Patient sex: M
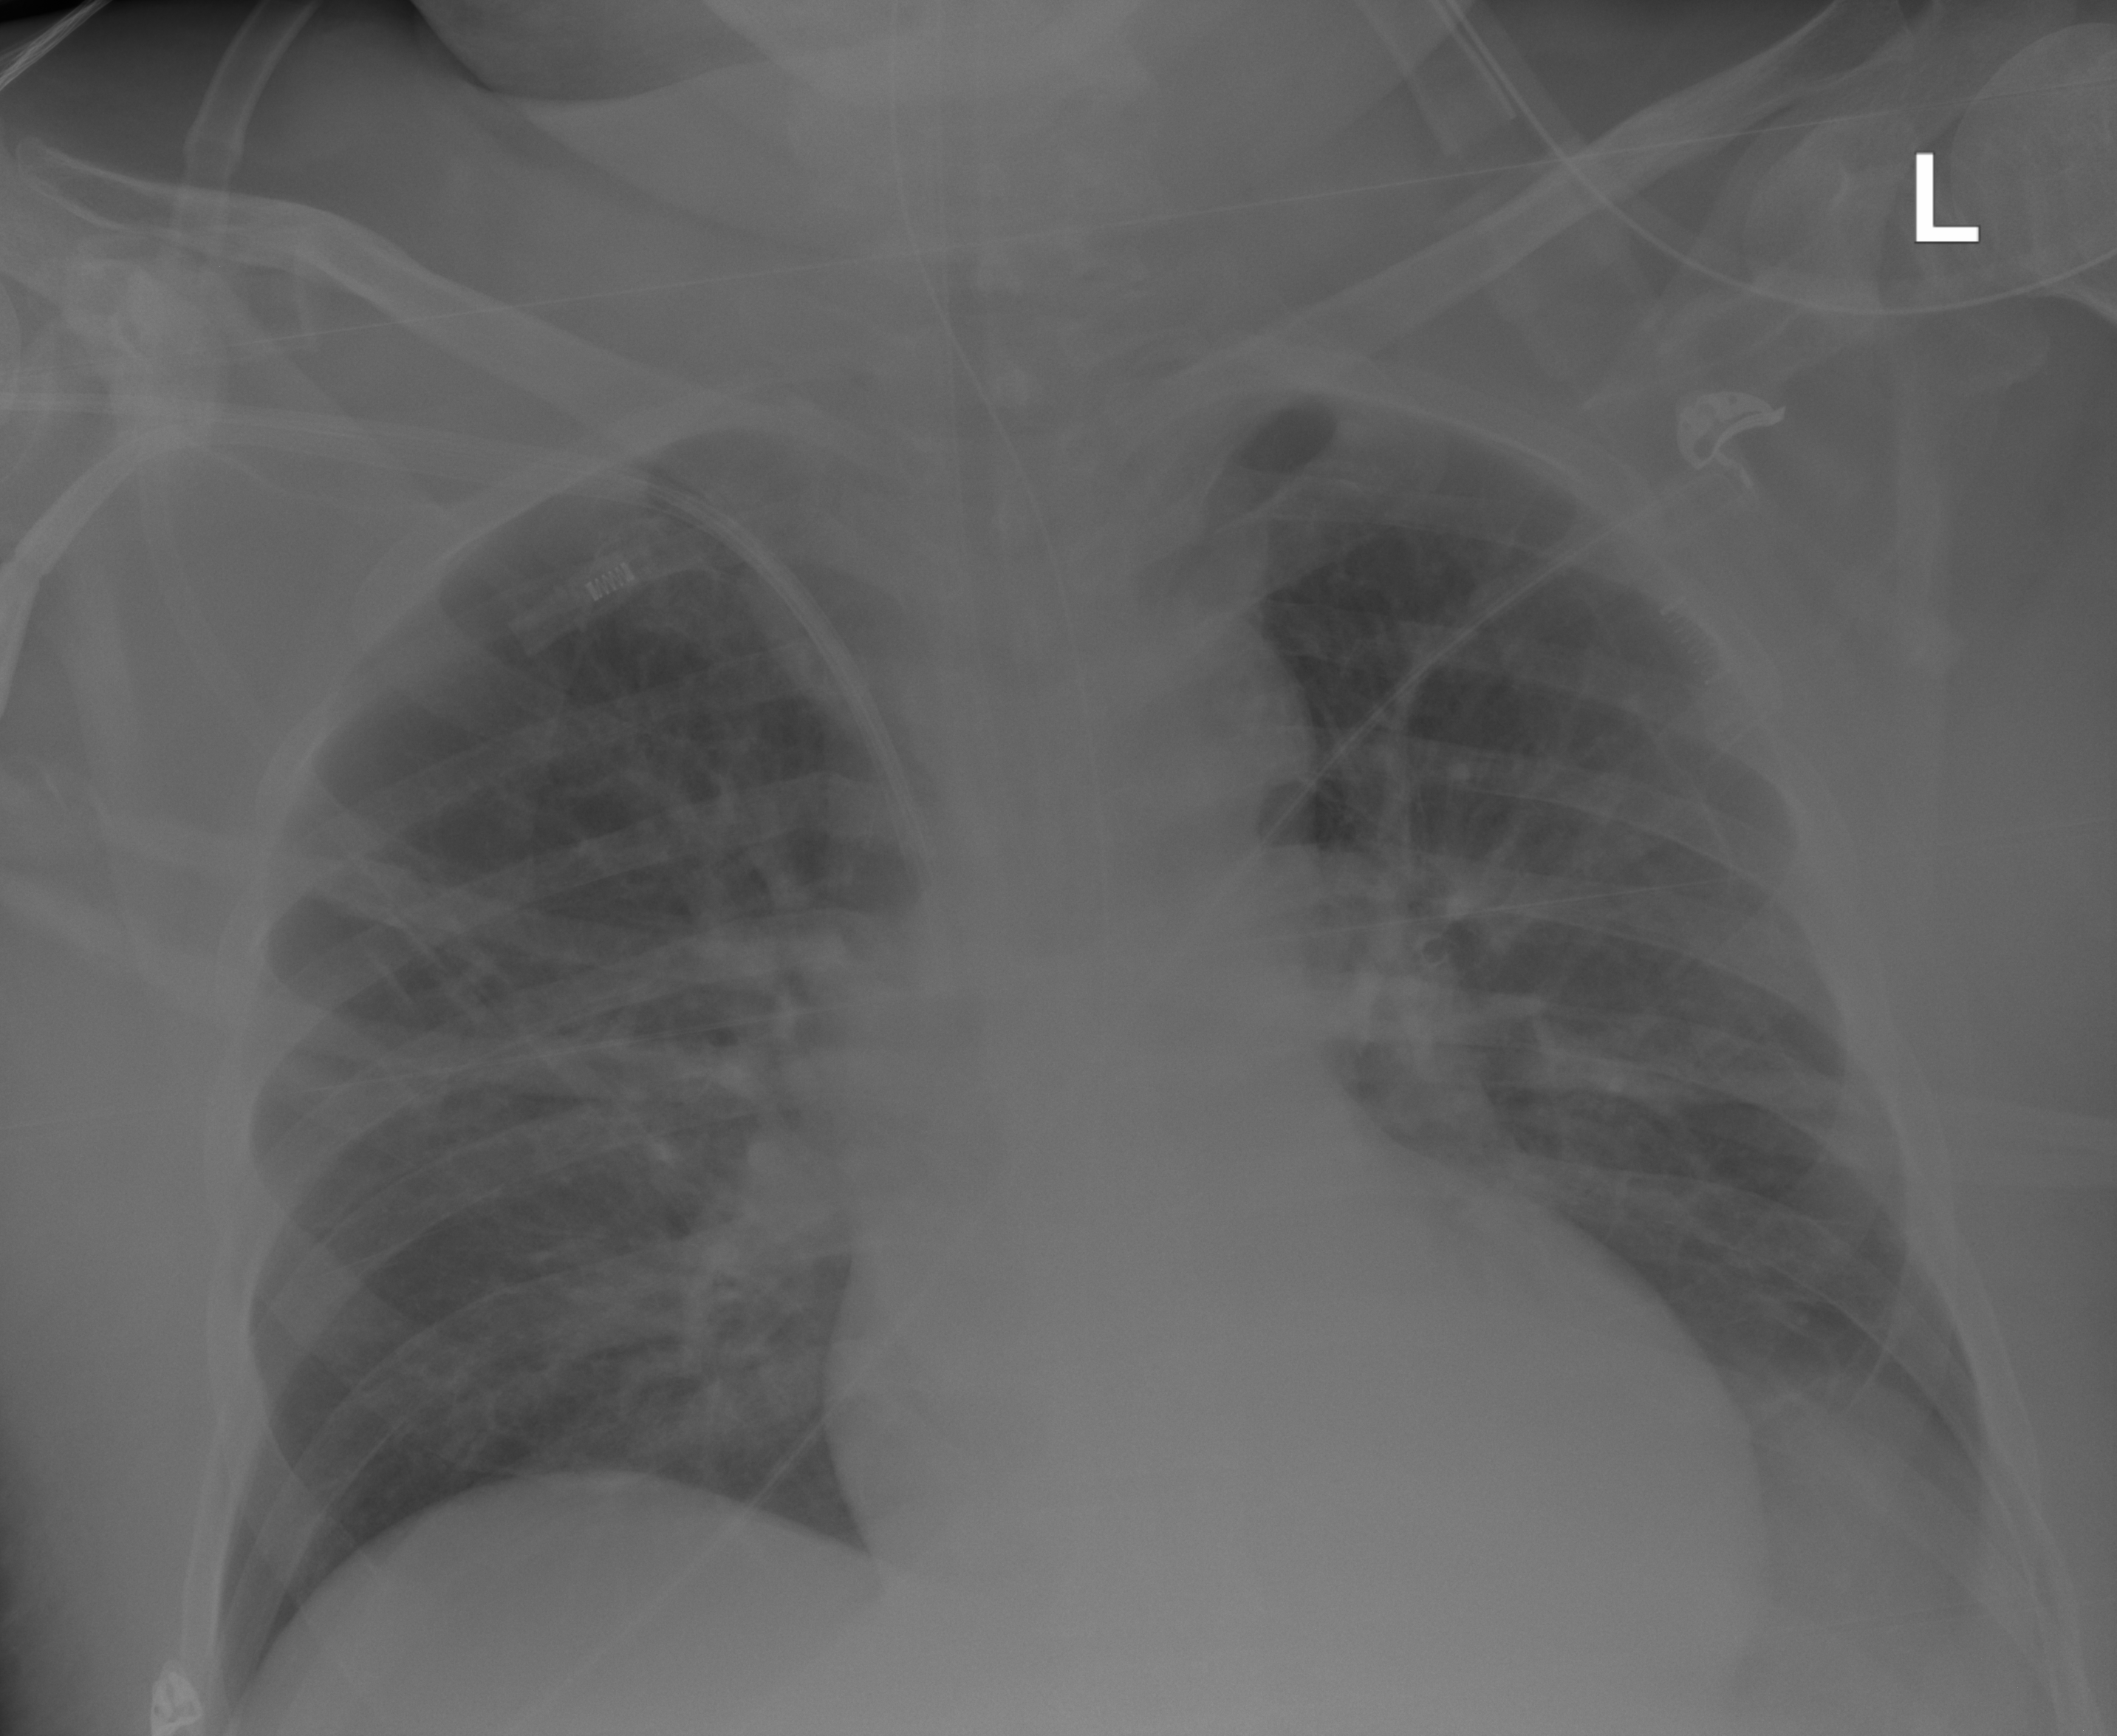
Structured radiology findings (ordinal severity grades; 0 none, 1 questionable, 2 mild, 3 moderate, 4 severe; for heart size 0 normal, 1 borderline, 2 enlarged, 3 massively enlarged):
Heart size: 2
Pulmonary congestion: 3
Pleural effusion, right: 0
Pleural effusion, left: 0
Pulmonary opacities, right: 0
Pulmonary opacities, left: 0
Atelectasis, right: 0
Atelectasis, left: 0